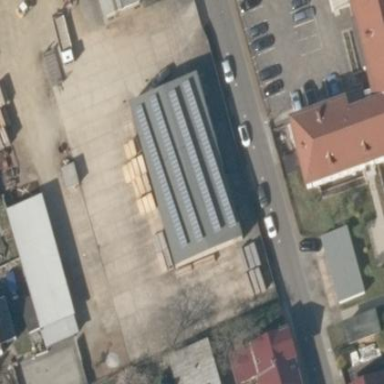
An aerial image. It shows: Shed building.